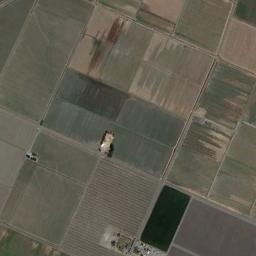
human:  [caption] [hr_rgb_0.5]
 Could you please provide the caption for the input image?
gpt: There are some green and disrobed rectangular farmland .

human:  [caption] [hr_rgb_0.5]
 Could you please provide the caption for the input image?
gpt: Some green rectangular farmlands are neatly arranged on the ground and some paths go through the farmlands .

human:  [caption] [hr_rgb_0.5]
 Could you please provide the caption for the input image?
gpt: Many neatly arranged green and brown mixed sized rectangular farm fields .

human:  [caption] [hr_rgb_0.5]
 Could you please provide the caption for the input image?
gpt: There are many rectangular farmlands of different sizes .

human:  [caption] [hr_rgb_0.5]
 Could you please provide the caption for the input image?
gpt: There are some rectangular farmlands of different sizes .